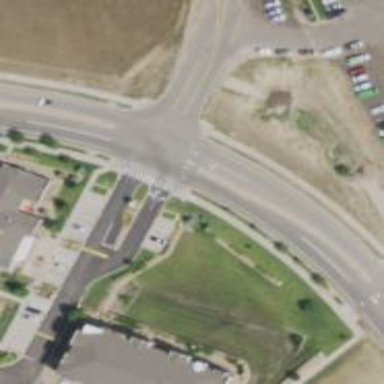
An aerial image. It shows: Zebra crossing with clear zebra markings.